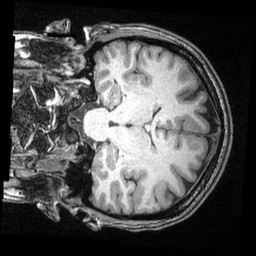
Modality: T1w
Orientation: coronal
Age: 24
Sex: female
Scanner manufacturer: siemens
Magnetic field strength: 3 T
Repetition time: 2.4 s
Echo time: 0.00374 s